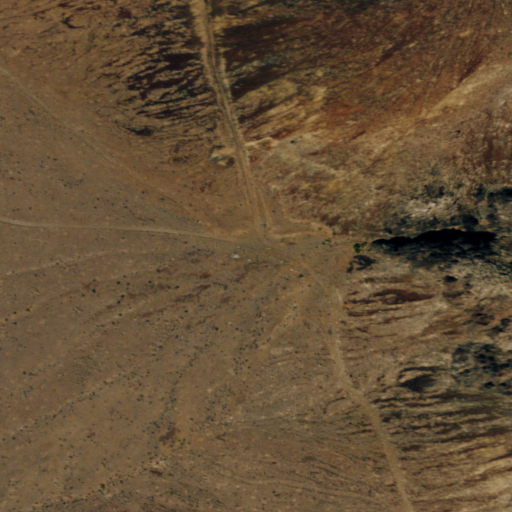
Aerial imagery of valley in Nevada named Copper Canyon containing shrub and grassland